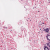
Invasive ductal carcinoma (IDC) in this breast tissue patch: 0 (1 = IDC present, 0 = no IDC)